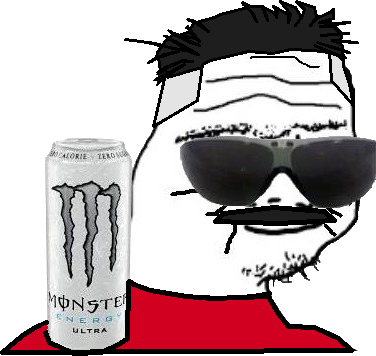
Label: 5_Boomer